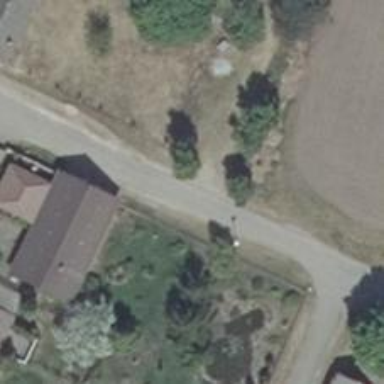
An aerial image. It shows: Residential road with asphalt surface.